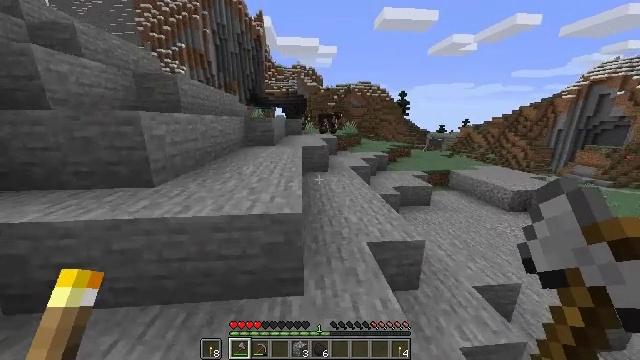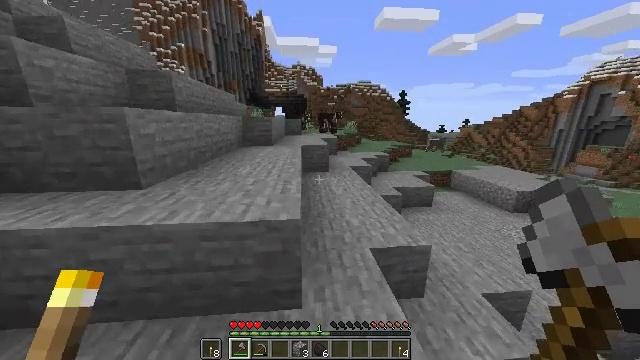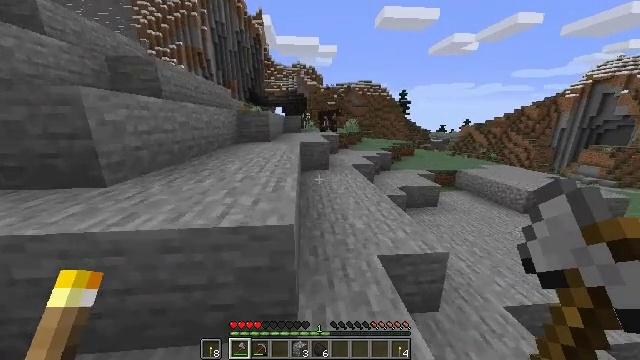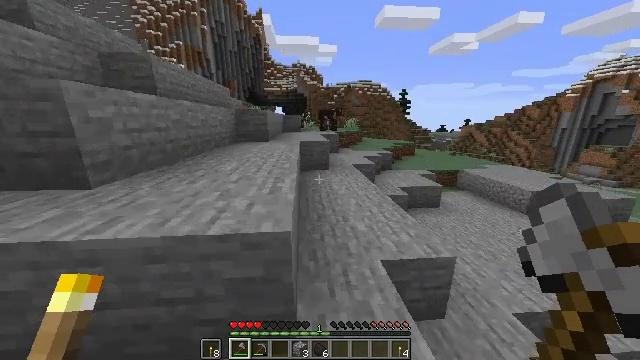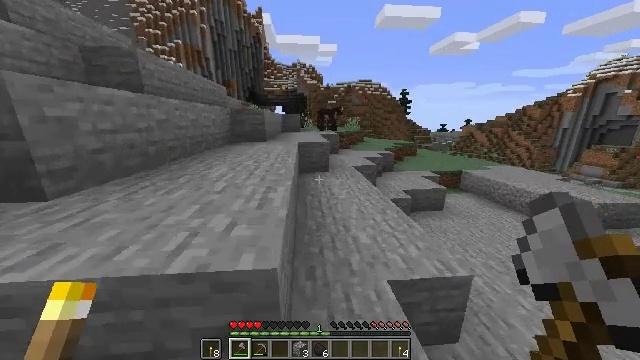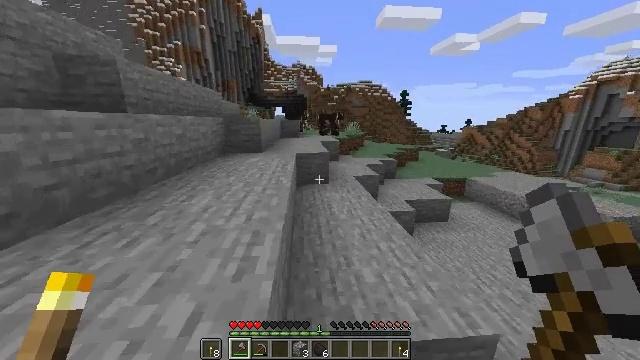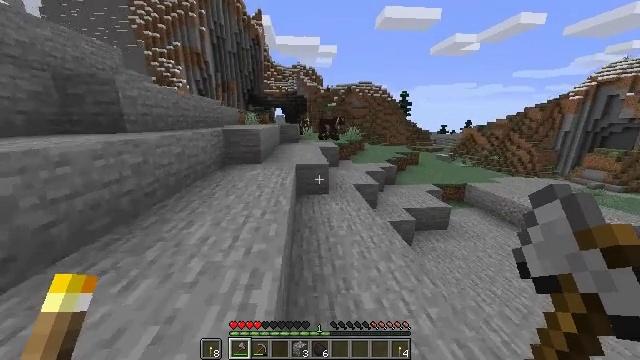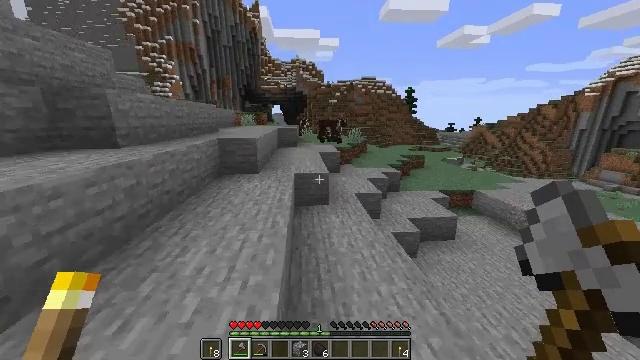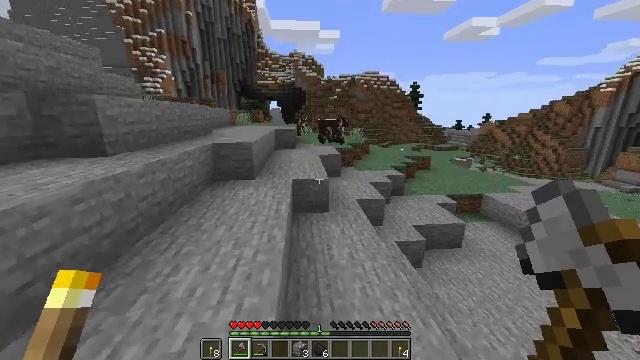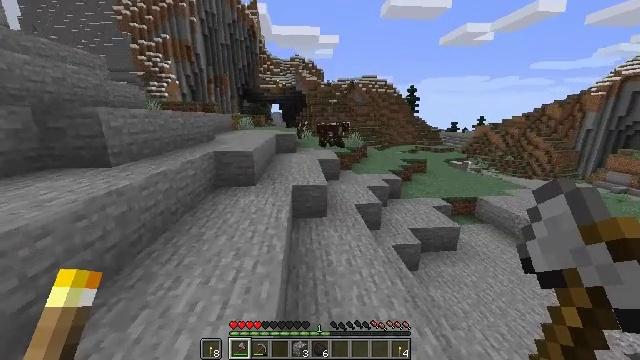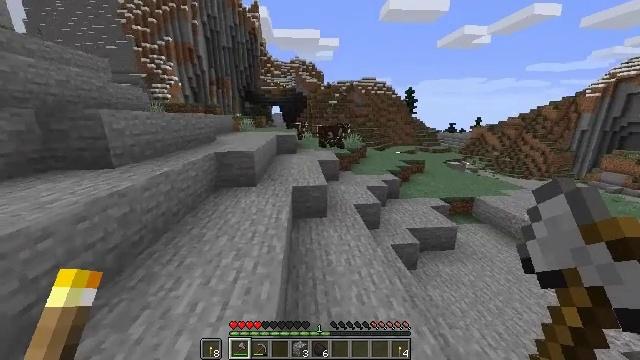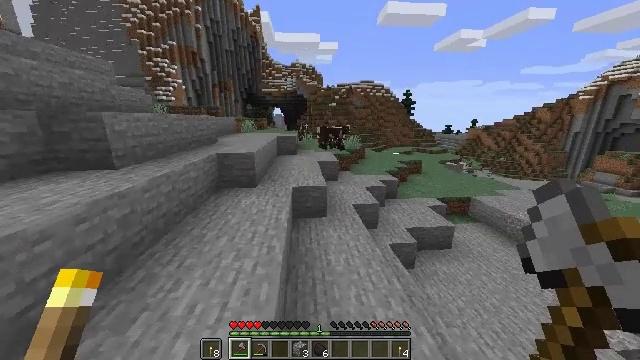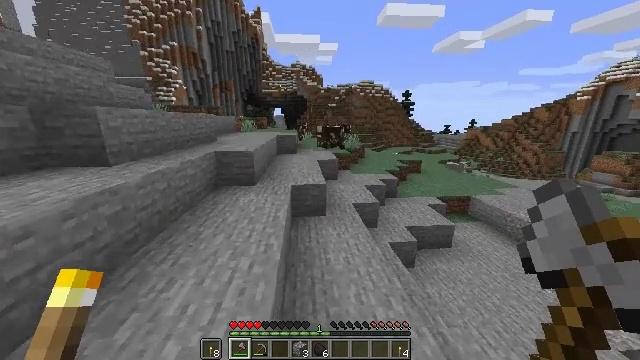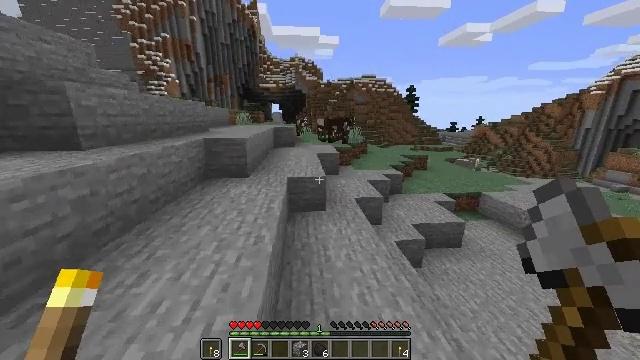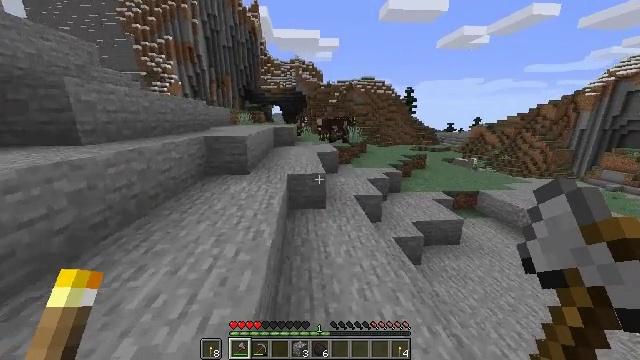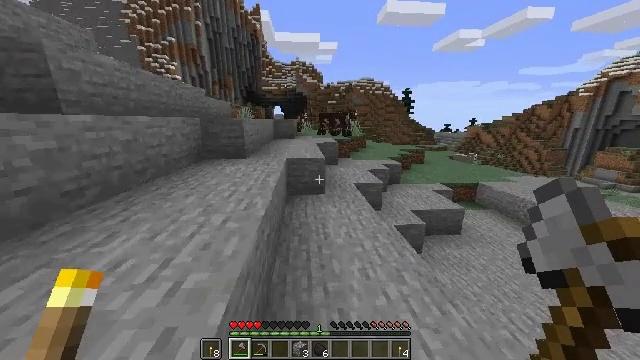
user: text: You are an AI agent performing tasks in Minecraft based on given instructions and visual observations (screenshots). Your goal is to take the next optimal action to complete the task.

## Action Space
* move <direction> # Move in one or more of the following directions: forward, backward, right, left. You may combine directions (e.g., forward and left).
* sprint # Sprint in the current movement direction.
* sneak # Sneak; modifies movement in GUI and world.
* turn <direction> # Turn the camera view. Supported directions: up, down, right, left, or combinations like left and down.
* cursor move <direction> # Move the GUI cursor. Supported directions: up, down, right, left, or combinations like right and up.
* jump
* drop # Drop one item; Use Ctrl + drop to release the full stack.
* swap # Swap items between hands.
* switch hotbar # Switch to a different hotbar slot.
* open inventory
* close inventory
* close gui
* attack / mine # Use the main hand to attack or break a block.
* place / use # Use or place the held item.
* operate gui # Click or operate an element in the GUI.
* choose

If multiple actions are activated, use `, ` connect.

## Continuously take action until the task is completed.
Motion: motion action
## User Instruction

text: Hunt animals.
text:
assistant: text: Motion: move forward, sprint, jump
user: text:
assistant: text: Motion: move forward, sprint, jump
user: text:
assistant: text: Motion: move forward, sprint, jump
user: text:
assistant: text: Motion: move forward, sprint, jump
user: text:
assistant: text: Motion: move forward, sprint, jump
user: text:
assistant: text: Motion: move forward, sprint, jump
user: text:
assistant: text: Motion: move forward, sprint, jump
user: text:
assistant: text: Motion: move forward, sprint, jump
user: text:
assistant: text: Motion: move forward, sprint, jump
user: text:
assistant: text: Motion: move forward, sprint, jump
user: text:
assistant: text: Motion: move forward, sprint, jump
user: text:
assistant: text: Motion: move forward, sprint, jump
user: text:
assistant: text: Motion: move forward, sprint, jump
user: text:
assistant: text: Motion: move forward, sprint, jump
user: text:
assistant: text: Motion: move forward, sprint, jump
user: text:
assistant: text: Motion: move forward, sprint, jump
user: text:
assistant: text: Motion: move forward, sprint, jump
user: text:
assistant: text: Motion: move forward, sprint, jump
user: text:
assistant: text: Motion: move forward, sprint, jump
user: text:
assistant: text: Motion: move forward, sprint, jump
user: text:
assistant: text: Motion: move forward, sprint, jump
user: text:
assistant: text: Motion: move forward, sprint, jump
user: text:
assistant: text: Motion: move forward, sprint, jump
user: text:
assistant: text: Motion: move forward, sprint, jump
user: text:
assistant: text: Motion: move forward, sprint, jump
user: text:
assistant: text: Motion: move forward, sprint, jump
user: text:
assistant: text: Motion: move forward, sprint, jump
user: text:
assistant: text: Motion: move forward, sprint, jump
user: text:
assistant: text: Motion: move forward, sprint, jump
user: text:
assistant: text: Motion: move forward, sprint, jump